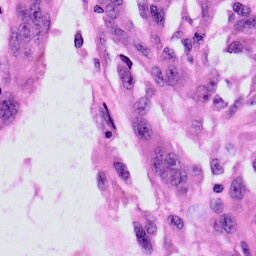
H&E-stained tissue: Skin